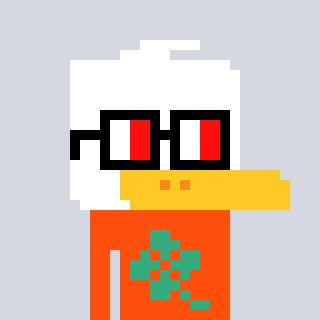
a pixel art character with square glasses with black frames and red eyes, a duck-shaped head and a orange-colored body on a cool background